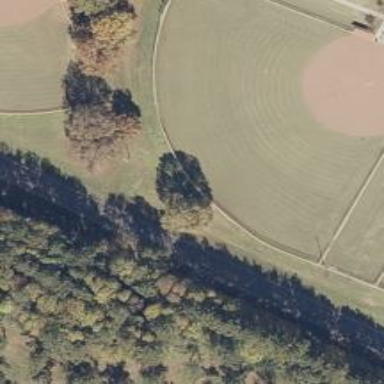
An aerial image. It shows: Baseball pitch for leisure land.